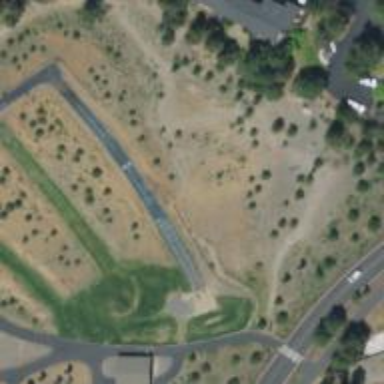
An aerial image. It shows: Disc golf basket for the sport of disc golf.